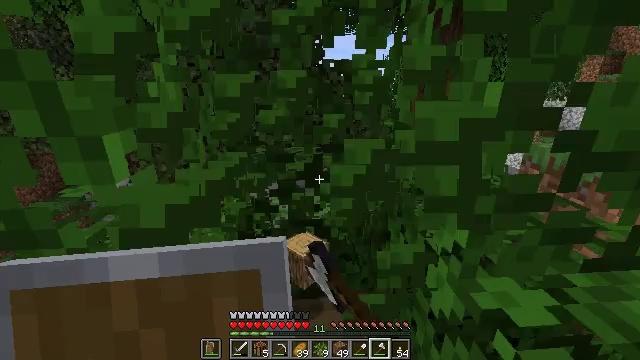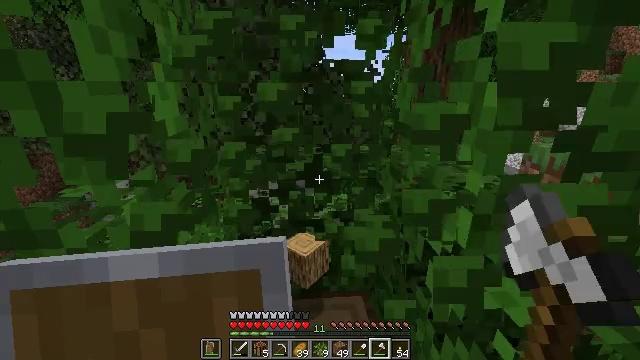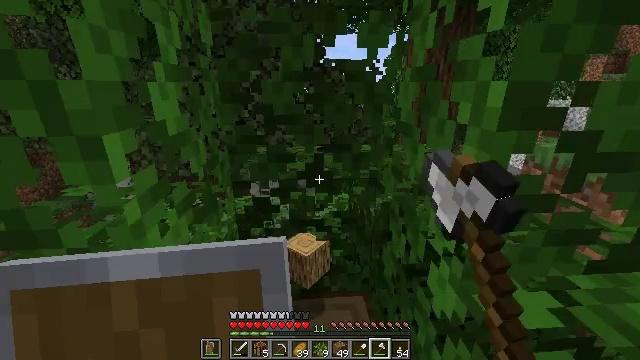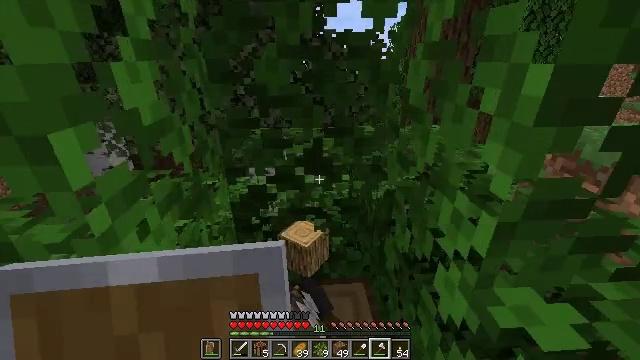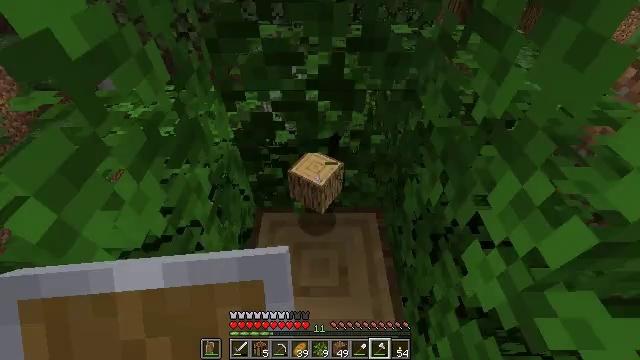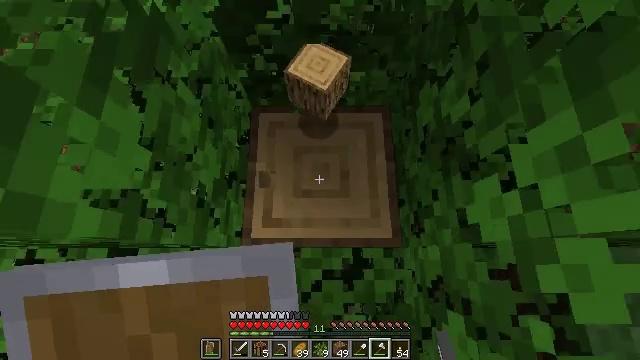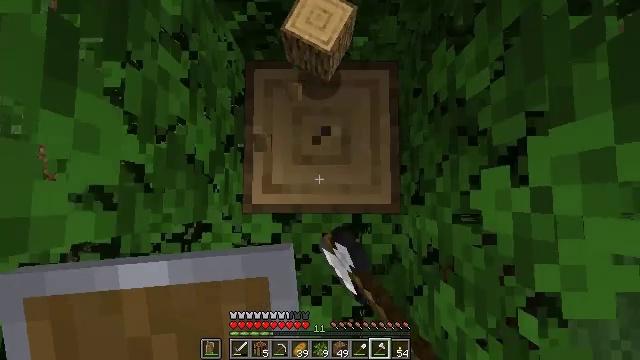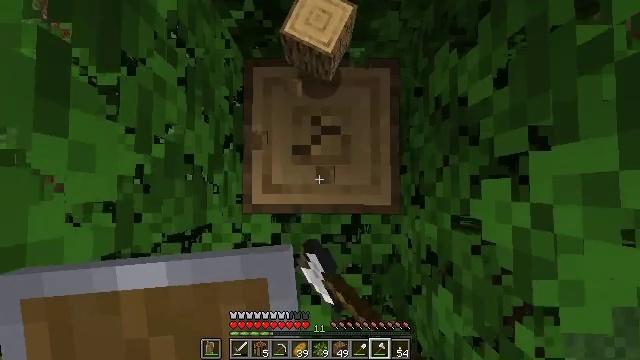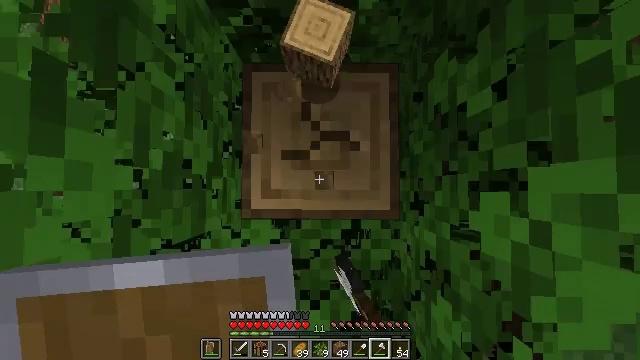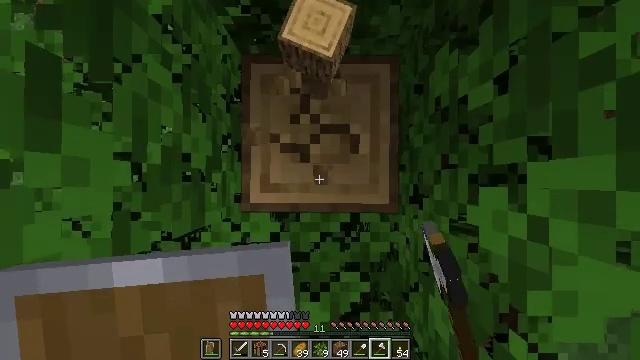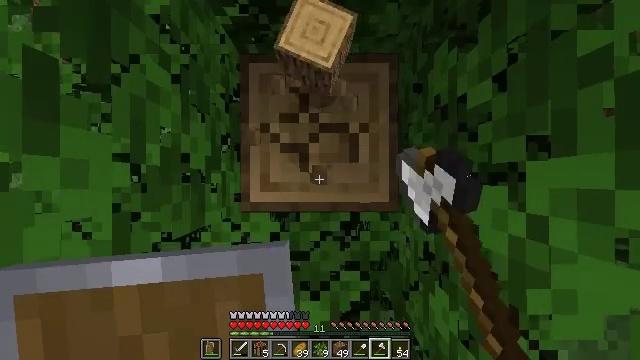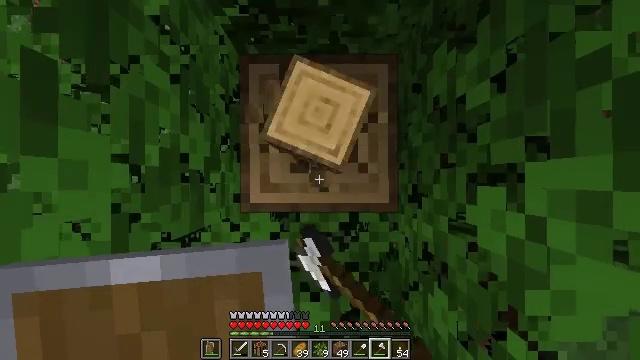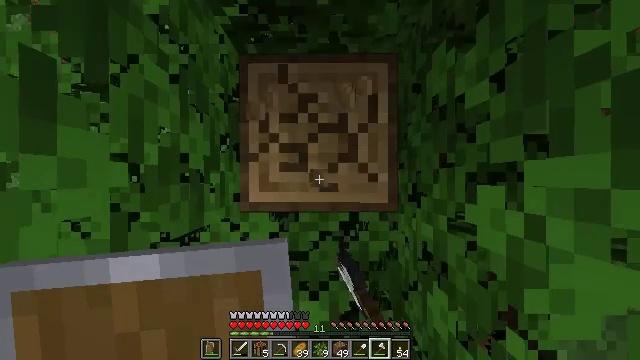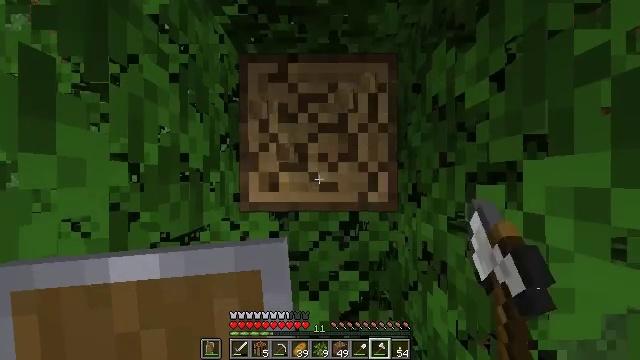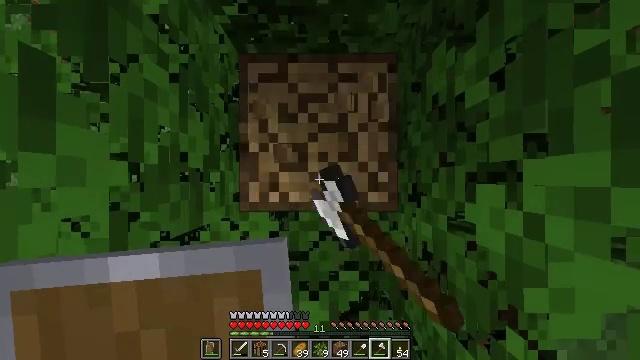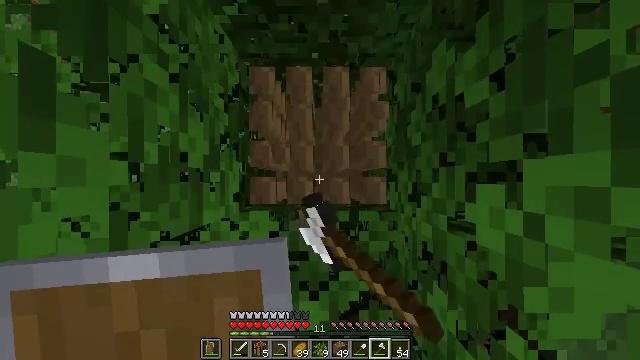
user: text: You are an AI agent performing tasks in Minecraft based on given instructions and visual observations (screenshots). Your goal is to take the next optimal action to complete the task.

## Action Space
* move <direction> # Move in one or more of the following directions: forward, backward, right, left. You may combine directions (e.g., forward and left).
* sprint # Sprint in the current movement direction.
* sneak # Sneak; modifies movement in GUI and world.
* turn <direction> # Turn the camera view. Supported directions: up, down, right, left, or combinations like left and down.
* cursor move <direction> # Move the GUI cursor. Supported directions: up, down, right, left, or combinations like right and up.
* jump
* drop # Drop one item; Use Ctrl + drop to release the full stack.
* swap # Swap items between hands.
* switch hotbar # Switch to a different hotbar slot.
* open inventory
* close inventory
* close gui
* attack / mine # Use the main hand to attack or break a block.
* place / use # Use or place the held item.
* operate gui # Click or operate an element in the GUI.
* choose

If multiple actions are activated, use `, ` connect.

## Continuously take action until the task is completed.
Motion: motion action
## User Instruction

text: Mine the oak log.
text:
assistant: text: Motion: attack / mine
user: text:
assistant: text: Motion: move forward, attack / mine
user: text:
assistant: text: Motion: move forward, turn down, attack / mine
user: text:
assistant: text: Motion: move forward, turn left and down, attack / mine
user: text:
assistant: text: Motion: move forward, turn down, attack / mine
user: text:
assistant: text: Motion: turn down, attack / mine
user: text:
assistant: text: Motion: turn down, attack / mine
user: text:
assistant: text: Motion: attack / mine
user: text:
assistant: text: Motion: turn down, attack / mine
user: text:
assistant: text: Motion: turn down, attack / mine
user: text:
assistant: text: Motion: attack / mine
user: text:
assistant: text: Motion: attack / mine
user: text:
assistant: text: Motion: attack / mine
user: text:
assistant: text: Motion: attack / mine
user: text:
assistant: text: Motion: attack / mine
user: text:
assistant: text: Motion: attack / mine
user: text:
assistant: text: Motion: attack / mine
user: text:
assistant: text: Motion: move forward, attack / mine
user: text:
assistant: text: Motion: move forward, attack / mine
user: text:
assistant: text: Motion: move forward, attack / mine
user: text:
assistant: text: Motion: turn right and down, attack / mine
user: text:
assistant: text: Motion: turn right and down, attack / mine
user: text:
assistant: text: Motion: turn right and down, attack / mine
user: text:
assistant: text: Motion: turn right and down, attack / mine
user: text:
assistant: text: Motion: turn right and up, attack / mine
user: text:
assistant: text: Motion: turn right and up, attack / mine
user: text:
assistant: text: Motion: turn right and up, attack / mine
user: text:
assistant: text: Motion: turn right and up, attack / mine
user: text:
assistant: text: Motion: turn right and up, attack / mine
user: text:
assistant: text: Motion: turn right and up, attack / mine